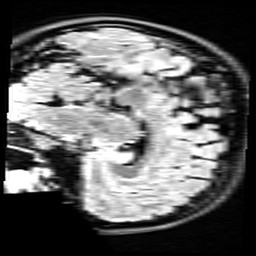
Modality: FLAIR
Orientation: sagittal
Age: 22
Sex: female
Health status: healthy
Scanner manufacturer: siemens
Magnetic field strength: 3 T
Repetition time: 9 s
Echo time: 0.088 s